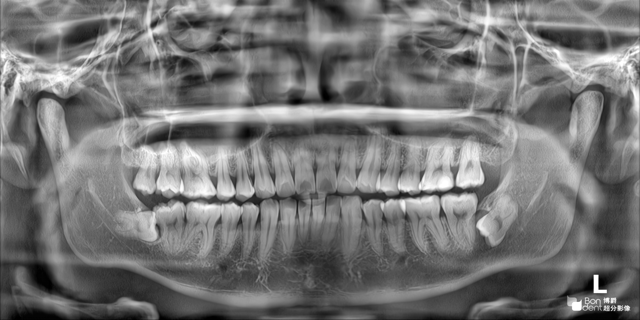
adult